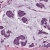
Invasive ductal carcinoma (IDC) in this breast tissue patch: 1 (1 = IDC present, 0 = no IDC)